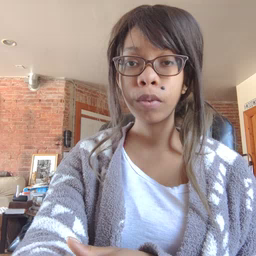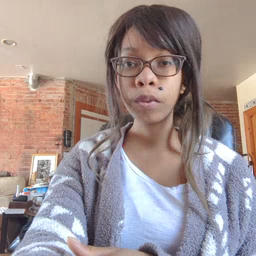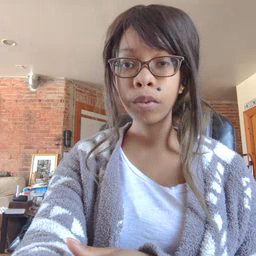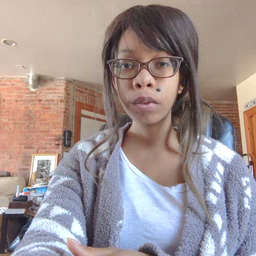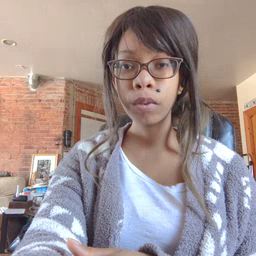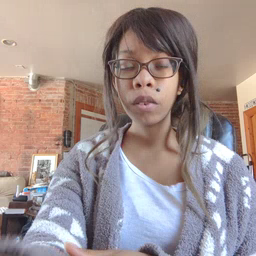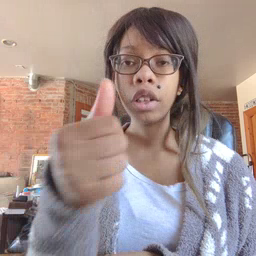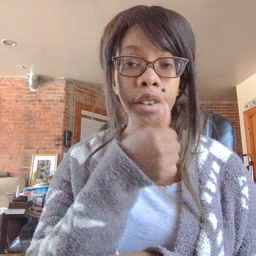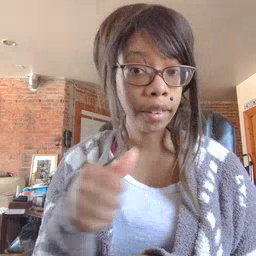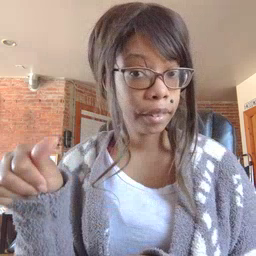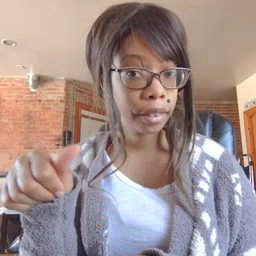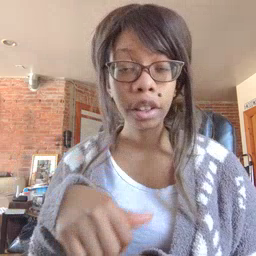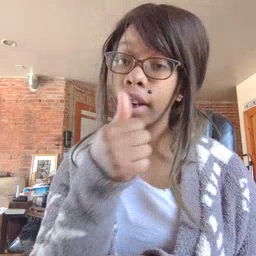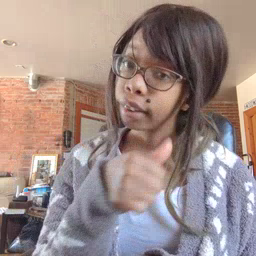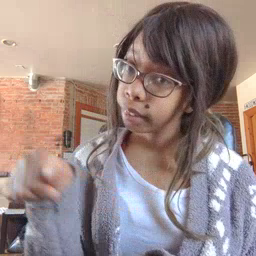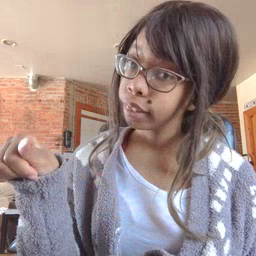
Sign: any